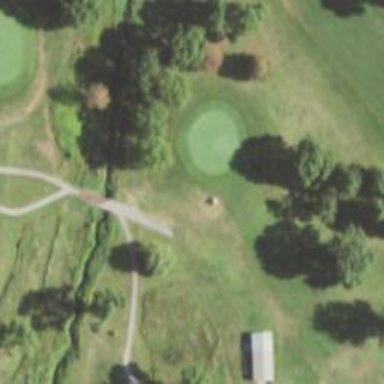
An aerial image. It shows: View of golf hole.